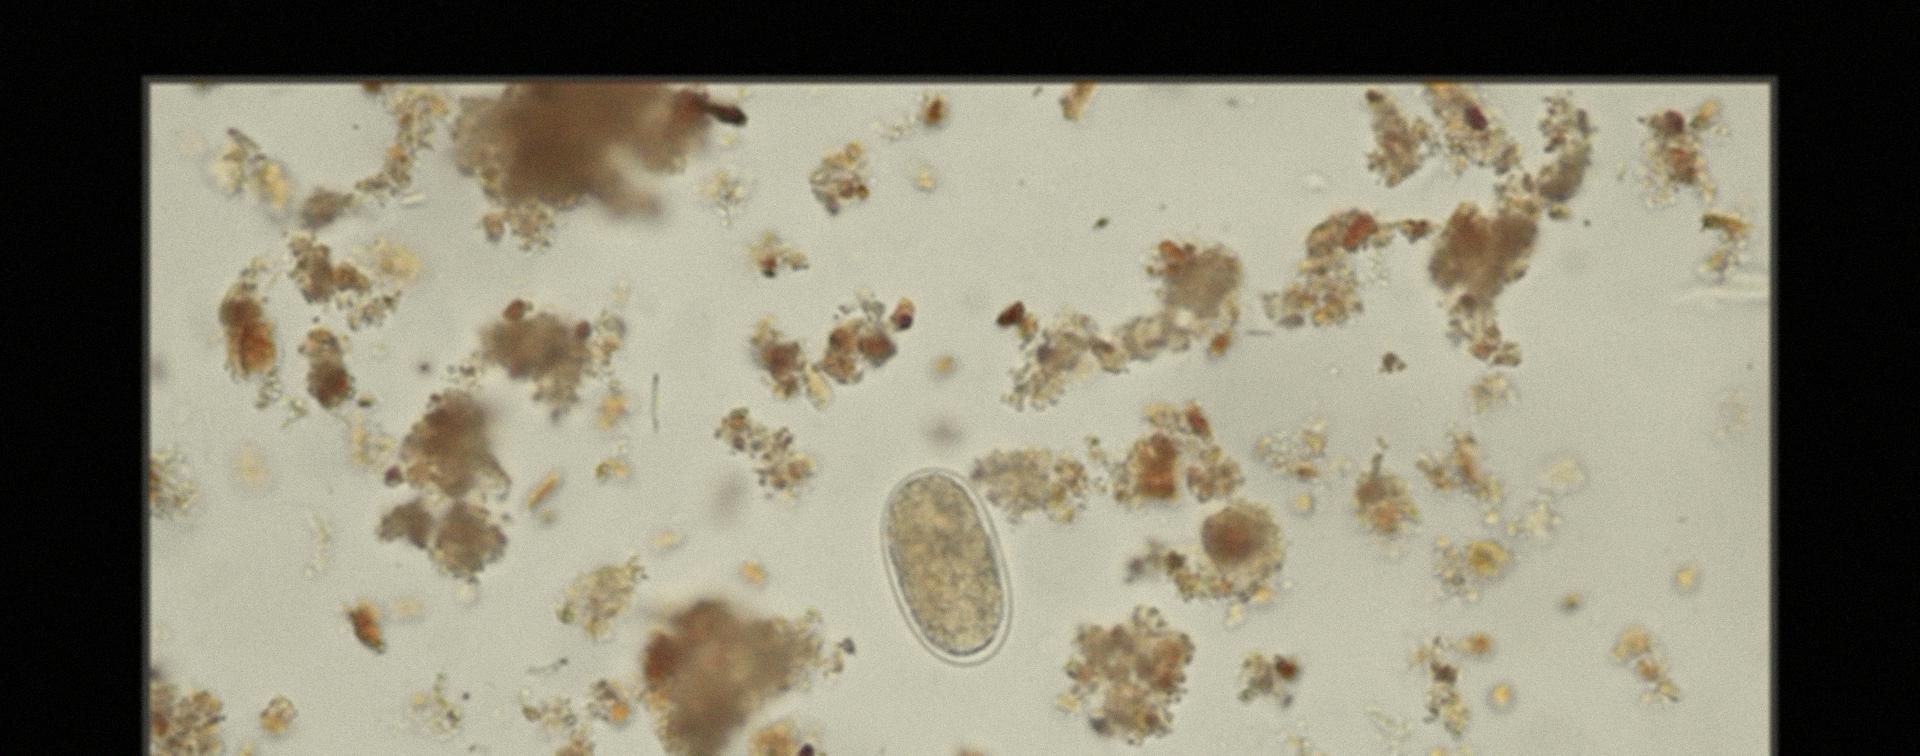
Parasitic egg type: Hookworm egg